高三 · 计数
已知关于某设各的使用年限 $\mathrm{x}$ (单位: 年) 和所支出的维修费用 $\mathrm{y}$ (单位: 万元) 有如下统计资料,

由上表可得线性回归方程 $\hat{y}=\hat{b} x+0.08$, 若规定当维修费用 $\mathrm{y}>12$ 时该设各必须报废, 据此模型预报该设各使用年限的最大值为 ( )
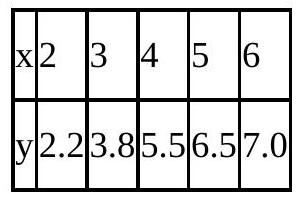
A. 7
B. 8
C. 9
D. 10
答案: C
解析: 由已知表格得: $\bar{x}=\frac{1}{5}(2+3+4+5+6)=4, \bar{y}=\frac{1}{5}(2 \cdot 2+3 \cdot 8+5 \cdot 5+6 \cdot 5+7 \cdot 0)=5$由于线性回归直线恒过样本中心点 $(\bar{x}, \bar{y})$, 所以有: $5=4 b+0.08$, 解得: $b=1.23$,所以线性回归方程 $\hat{y}=1.23 x+0.08$,由 $y>12$ 得: $1.23 x+0.08>12$ 解得: $x>9.69$,由于 $x \in N^{*}$,所以据此模型预报该设备使用年限的最大值为 9 .故答案为: C.